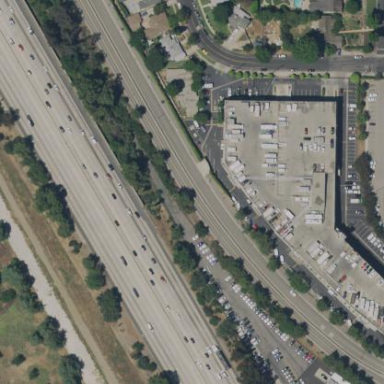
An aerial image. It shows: Commercial area.